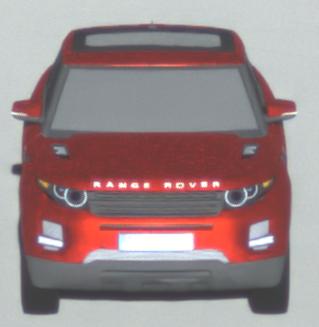
Make: Land Rover
Model: Range Rover Evoque 2.0 Si4
Detailed model: Range Rover Evoque (I)
Model produced from: 2011/08
Model produced until: 2013/11
Doors: 5
Color: red
Road condition: dry road
Daytime: sunrise or sunset
Contrast: medium contrast